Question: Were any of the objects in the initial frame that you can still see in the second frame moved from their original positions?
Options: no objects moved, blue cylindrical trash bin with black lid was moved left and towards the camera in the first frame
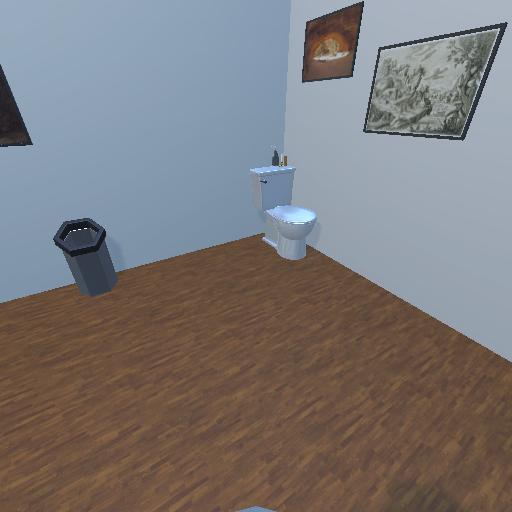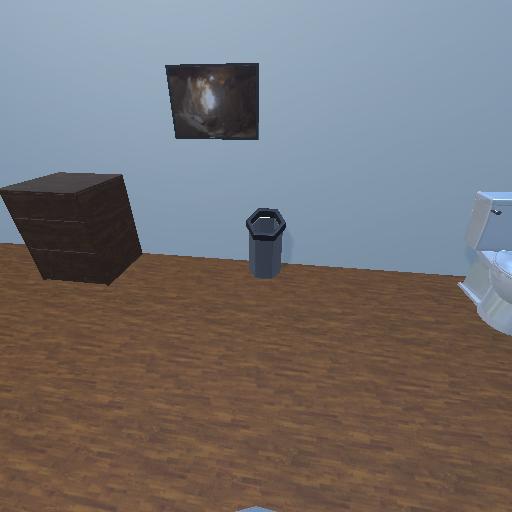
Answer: no objects moved